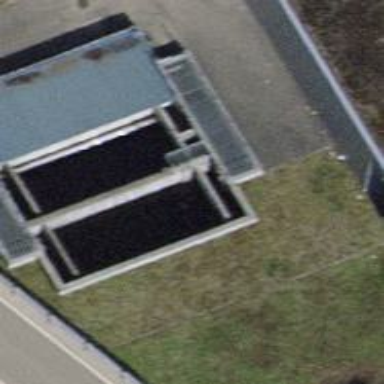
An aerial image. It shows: View of wastewater plant.